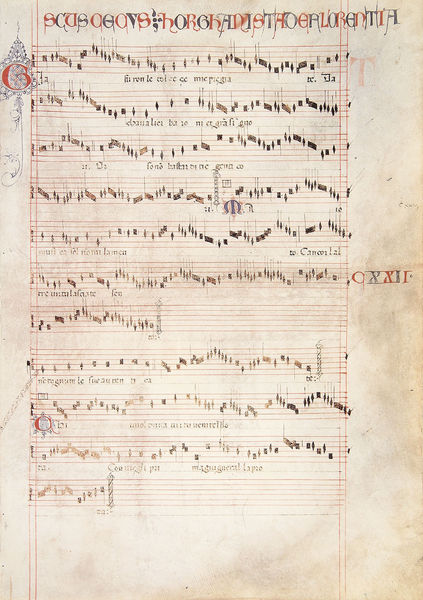
Titel: Codex Squarcialupi
Künstler: Squarcialupi Codex Meister
Institution: Florenz, Bibliotheca Medicea Laurenziana
Schlagwörter: schwarz, rot, blatt, gesang, musik, schrift, papier, noten, farbe, töne, linien, zahlen, notenblatt, text, mittelalter, handschrift, lied, note, latein, grichisch, notation, codex, melodie, g, sanktus, gregorianisch, notenköpfe